Question: I have this form:
'''
<?php
$form = $this->beginWidget('CActiveForm', array(
'id' => 'login-form',
'enableClientValidation' => true,
'clientOptions' => array(
'validateOnSubmit' => true,
),
));
$errorMsg = $form->errorSummary($userModel, "", "");
if(!empty($errorMsg))
{
echo '<div class="alert alert-danger" style="text-align:center; width:800px; margin:auto;">' . $errorMsg . '</div>';
echo '<br>';
}
$form->labelEx($userModel, 'email');
echo $form->textField($userModel, 'email');
$form->error($userModel, 'email');
?>
'''
I am trying to print the error message when the email is invalid, but I want to print it using the red background from bootstrap. The problem is that without any errors it still shows the red bar.
It seems that this happens because 'errorSummary()' is never really 'null'
---
output:

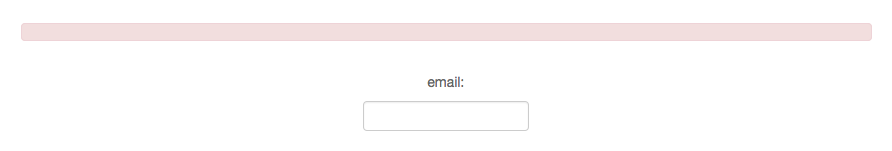
Answer: Thats not how things work with the summary.
The 'errorSummary()'-function always returns content to be added to the page.
The function makes sure the returned 'div' is marked as hidden if there are no errors.
The reason it is done like that is so that the summary is there for front-end validation as well. The javascript will update and hide/show the 'div' when needed.
So basically you should do this:
'''
echo $form->errorSummary($userModel, "", "", array('class' => "alert alert-danger"));
'''
And get rid of the extra 'if(!empty($errorMsg)) ...'